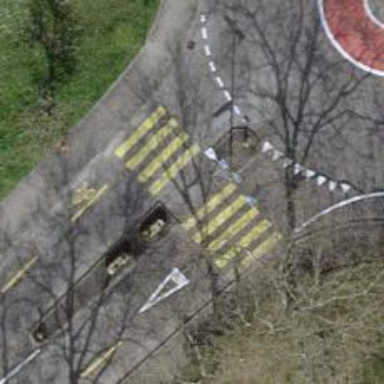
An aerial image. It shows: Uncontrolled crossing with pedestrian island.